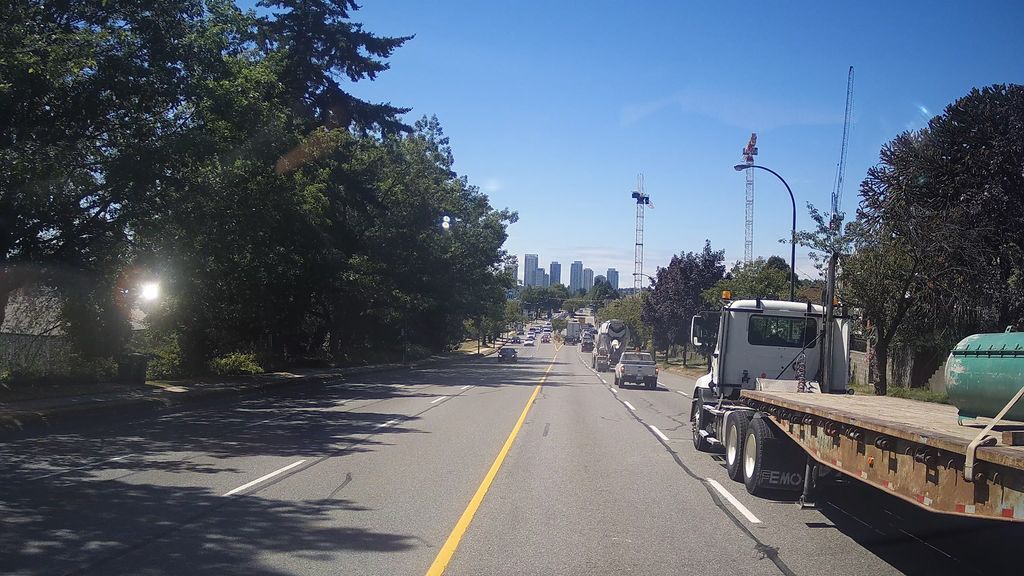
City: vancouver